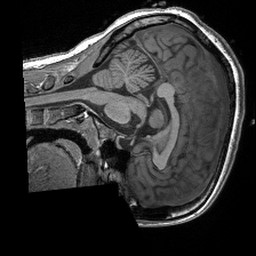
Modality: T1w
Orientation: sagittal
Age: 20
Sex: female
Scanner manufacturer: siemens
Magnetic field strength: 3 T
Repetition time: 2.4 s
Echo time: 0.00191 s